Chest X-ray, PA view. Patient: 51 years old, sex F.
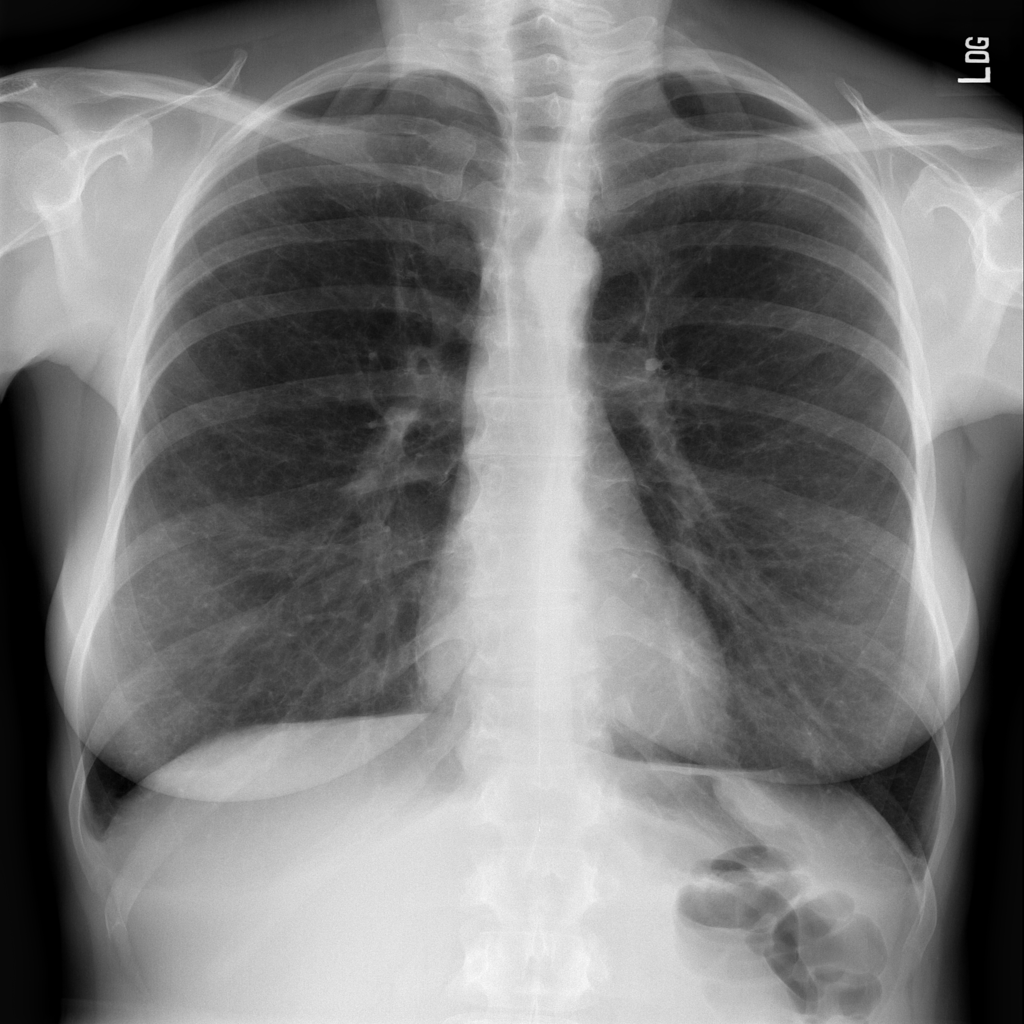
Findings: No Finding